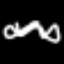
Label: squiggle